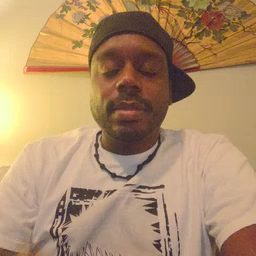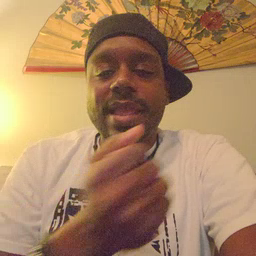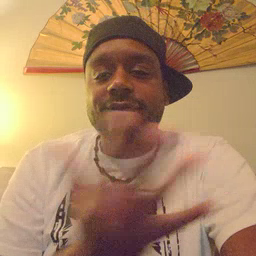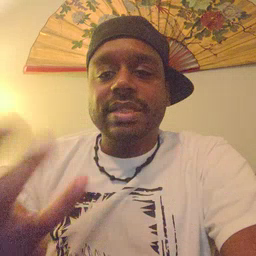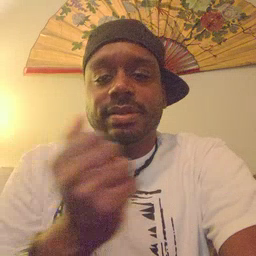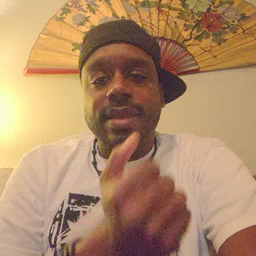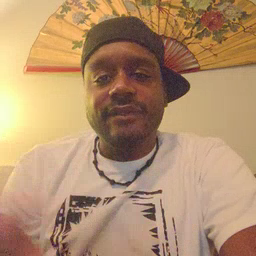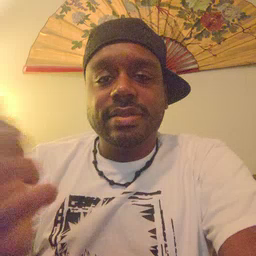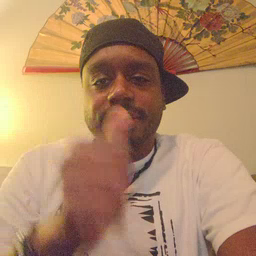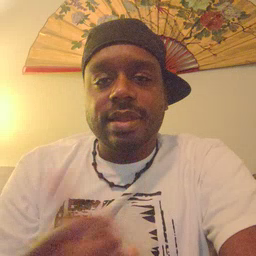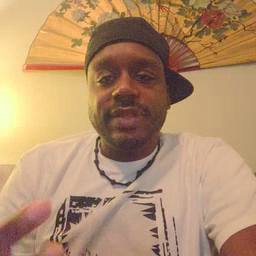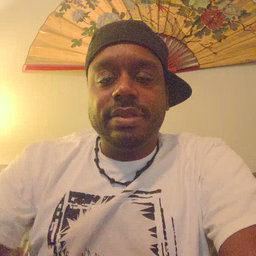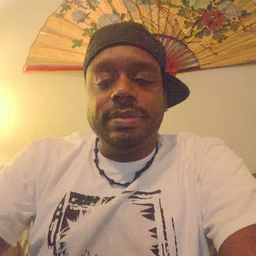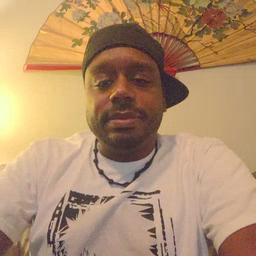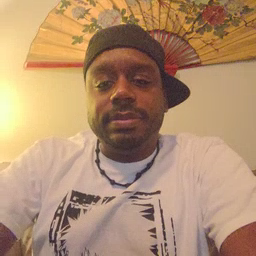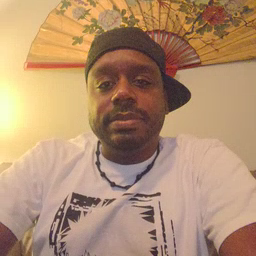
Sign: every